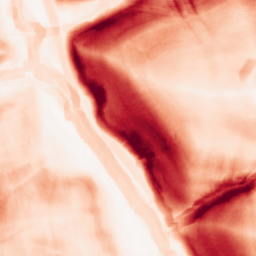
Category: morphological
Decomposition family: morphological_gradient
Decomposition parameters: size: 10
shape: square
Upsampling method: cubic_catmull_rom
Upsampling parameters: scale: 4
Upsampling scale: 4